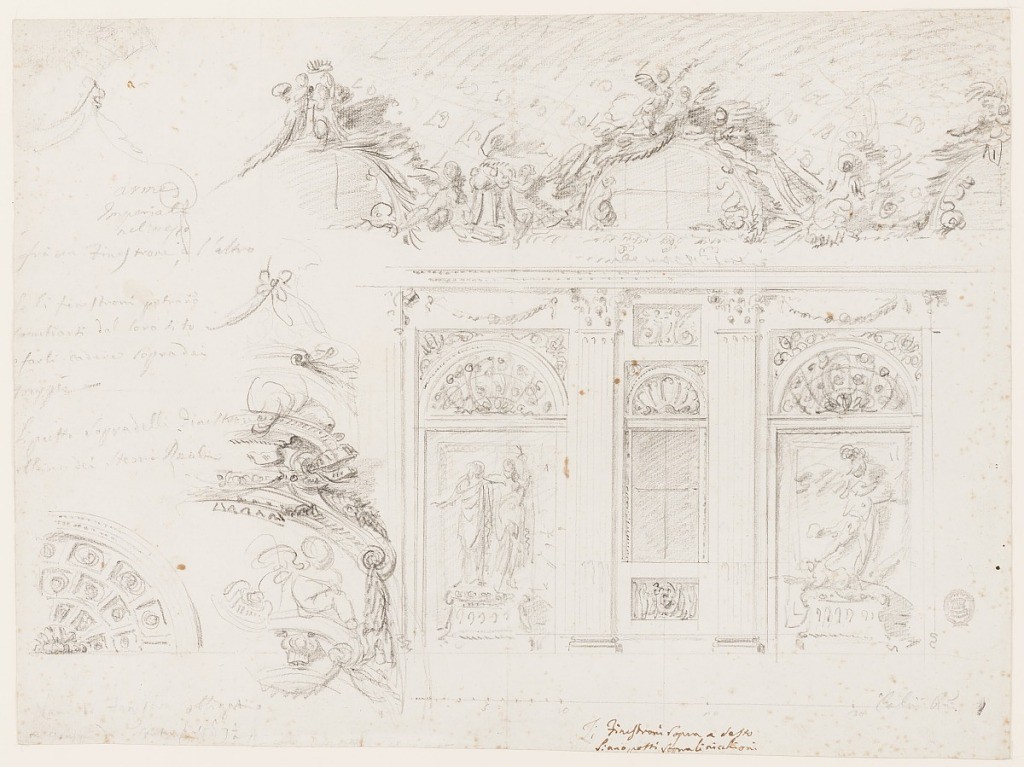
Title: Sculpture Gallery: Project for the Decoration of a Hall in a Palace during the Reign of the Emperor Napoleon as King of Italy
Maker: Felice Giani, Italian, 1758–1823
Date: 18th–19th century
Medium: Black chalk on white laid paper
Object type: Drawing
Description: Design for a sculpture gallery.  At right, is a section of a wall with windows.  Pillars support an entablature frame, narrow panel with a window-case, and broader panels without a window.  In front of a rectangular niche at left, upon a pedestal, stands a sculptural composition of two (probably) female figures embracing, the height of the statues is given as "p 9 1/2".  At right, also on a pedestal, is a sculptural scene of St. Michael stepping on the devil.  A festoon hangs in the frieze above the niche.  Above the entablature are semi-circular windows with a richly decorated frame with a group of putti, beside a tripod, and at right, a trophy.  A coffered ceiling is indicated.  Below there is indication of the scale: "Palmi Rni."
At left, are studies of details of the upper part of the decoration.  Along the left margin, at the bottom, is a project for a coffered conch of a niche.  Above, also along the left margin, is inscribed in charcoal: "arme Imperiali / nel / mezzo / fra un Finestrone e l'altro se li finestroni potrano cambirasi dal loro sitd / e frali cadere sopra de gurppi (?) / Li putti sopra delli Finestra obligati (?) e gruppi di statue 6 (?) alti p 9 1/2."  Inscribed at the lower edge near the center below the panel with the window in ink, different hand: "Li Finestroni sopra a desto / Siano putti sopra li nicchioni; indication of scale in Palmi Rni;
inscribed on verso in pen and brown ink: Interno / di Galleria ornata all Rochocho